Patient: sex F, age 65
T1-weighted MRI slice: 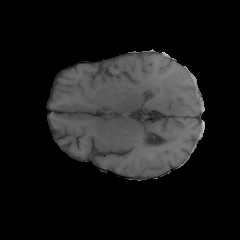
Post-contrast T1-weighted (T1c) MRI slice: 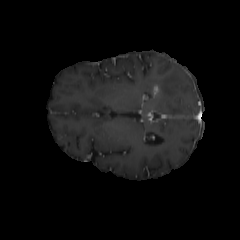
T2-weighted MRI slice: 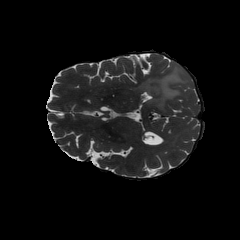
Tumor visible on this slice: yes
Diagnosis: Glioblastoma, IDH-wildtype
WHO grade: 4